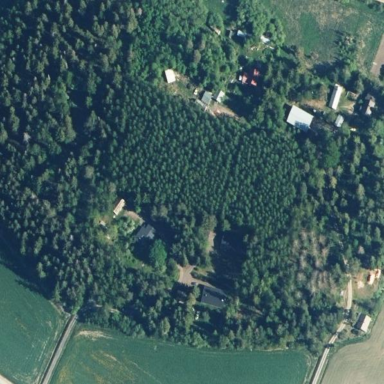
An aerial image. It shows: Forest area.